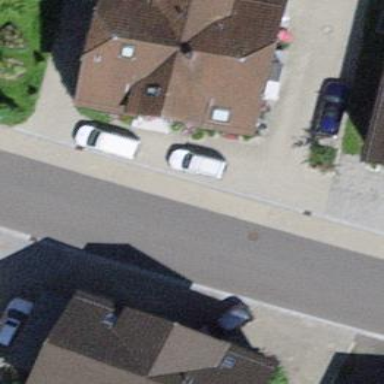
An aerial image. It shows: Detached building.